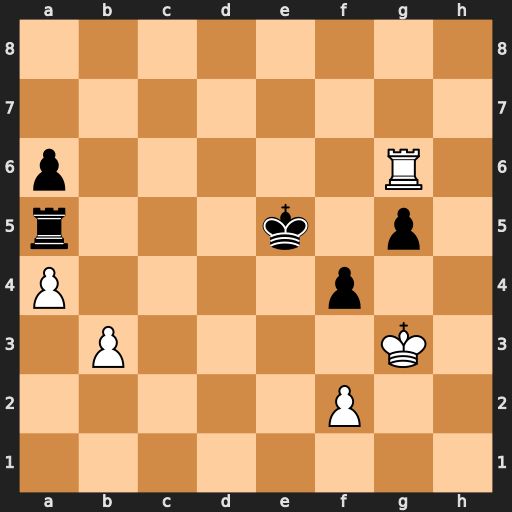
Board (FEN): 8/8/p5R1/r3k1p1/P4p2/1P4K1/5P2/8
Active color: w
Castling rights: -
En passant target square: -
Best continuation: Kg4 Ke4 Rxg5 Rxg5+ Kxg5